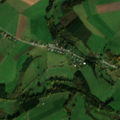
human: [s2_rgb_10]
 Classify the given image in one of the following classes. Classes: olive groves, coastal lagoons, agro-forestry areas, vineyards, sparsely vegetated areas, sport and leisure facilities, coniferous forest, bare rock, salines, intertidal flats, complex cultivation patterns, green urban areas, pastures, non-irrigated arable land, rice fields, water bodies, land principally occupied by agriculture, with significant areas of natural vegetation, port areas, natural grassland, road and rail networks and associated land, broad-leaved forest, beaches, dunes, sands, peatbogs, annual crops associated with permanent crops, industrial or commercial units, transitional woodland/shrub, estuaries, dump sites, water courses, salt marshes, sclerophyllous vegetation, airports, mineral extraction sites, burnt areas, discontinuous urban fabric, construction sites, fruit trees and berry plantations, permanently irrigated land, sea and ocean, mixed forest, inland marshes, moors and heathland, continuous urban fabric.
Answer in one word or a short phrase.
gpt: pastures, complex cultivation patterns, land principally occupied by agriculture, with significant areas of natural vegetation